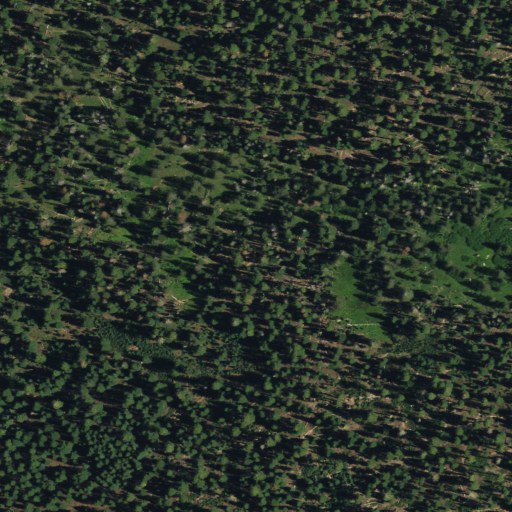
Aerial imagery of mountain in California named Humbug Summit containing grassland, evergreen forest, and woody wetlands